Interaction volume radius: 10 \u00c5
Interaction volume height: 10 \u00c5
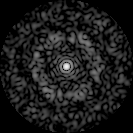
Disorder parameter: 0.8265